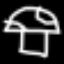
Label: mushroom